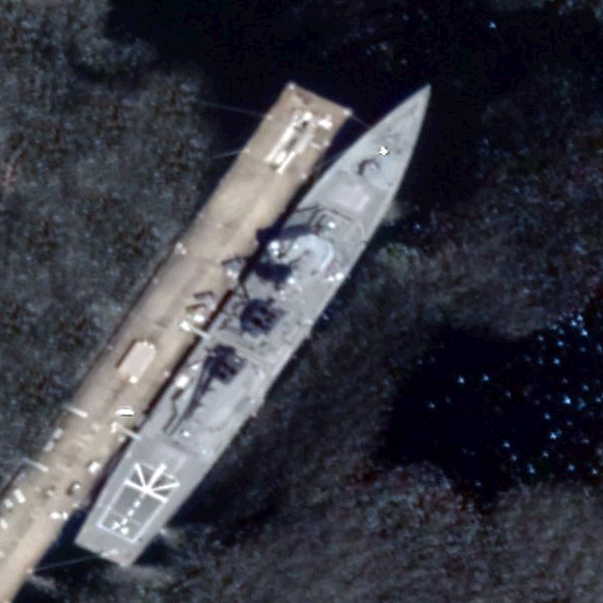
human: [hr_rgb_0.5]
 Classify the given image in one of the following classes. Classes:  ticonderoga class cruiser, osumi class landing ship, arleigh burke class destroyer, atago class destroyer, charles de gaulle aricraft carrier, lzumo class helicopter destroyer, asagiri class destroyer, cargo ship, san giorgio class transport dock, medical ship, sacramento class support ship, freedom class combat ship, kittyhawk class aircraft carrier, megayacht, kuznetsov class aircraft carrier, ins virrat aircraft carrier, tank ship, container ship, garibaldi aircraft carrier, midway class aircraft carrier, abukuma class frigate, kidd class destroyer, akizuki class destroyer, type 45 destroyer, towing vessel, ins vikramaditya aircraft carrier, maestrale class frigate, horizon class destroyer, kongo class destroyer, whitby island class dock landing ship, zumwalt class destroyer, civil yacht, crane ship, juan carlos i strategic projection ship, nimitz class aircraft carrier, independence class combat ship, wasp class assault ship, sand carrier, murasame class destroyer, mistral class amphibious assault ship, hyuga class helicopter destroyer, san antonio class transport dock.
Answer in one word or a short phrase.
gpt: Kongo class destroyer